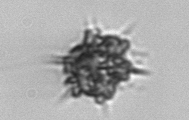
Label: Dictyocha